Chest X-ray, AP view. Patient: 21 years old, sex M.
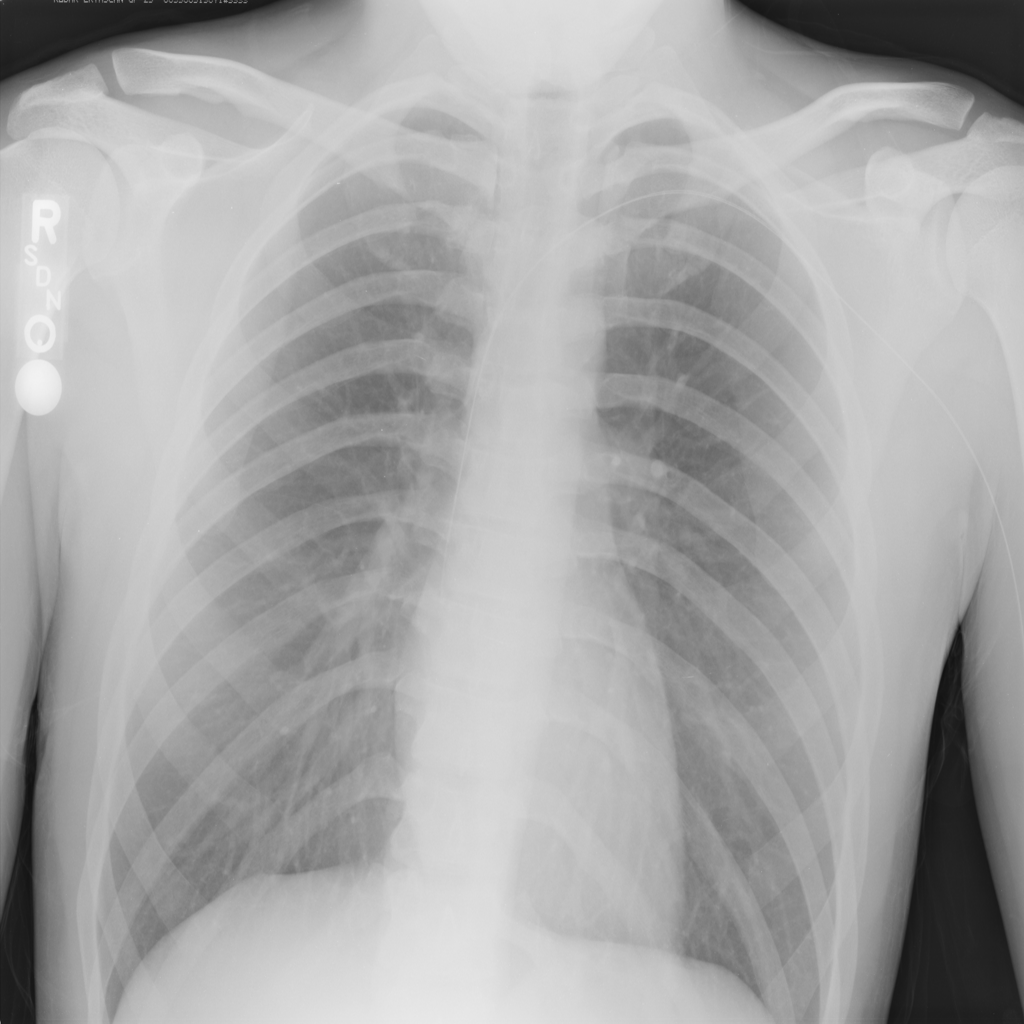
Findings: No Finding